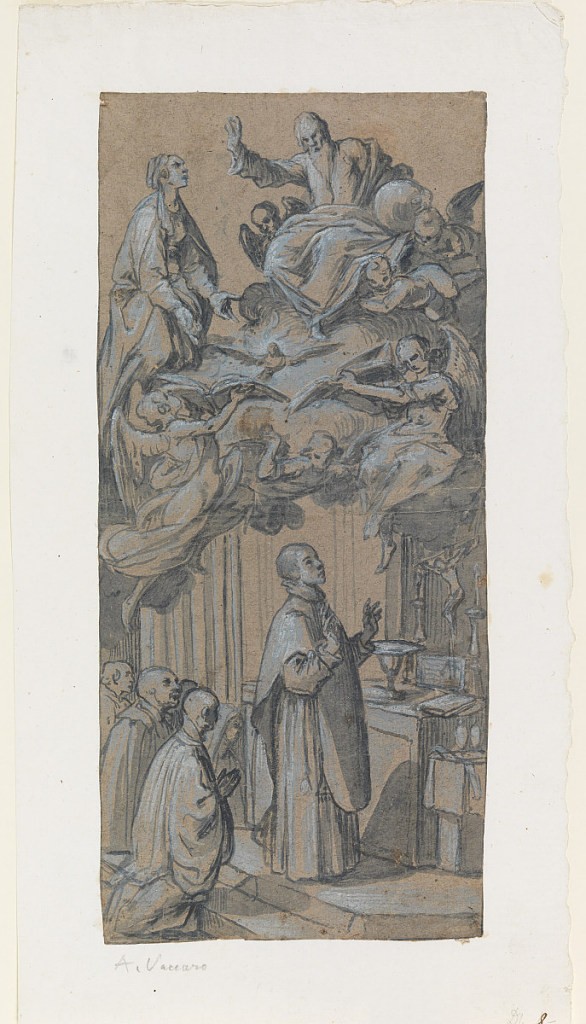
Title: Vision During a Mass
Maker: Belisario Corenzio, Italian, active 1590–1646
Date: ca. 1630
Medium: Brush and gray, white, and light blue gouache on brown laid paper, lined
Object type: Drawing
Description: Worshippers kneel at the steps of the altar. The priest officiating the mass, his back turned to the congregation is looking up in rapture, hands raised in amazement, to a vision of God the Father high on a cloud, upheld by angels, overlooking the Mass below, while the Dove of the Holy Spirit shines the light upon the Scriptures proferred by angels.